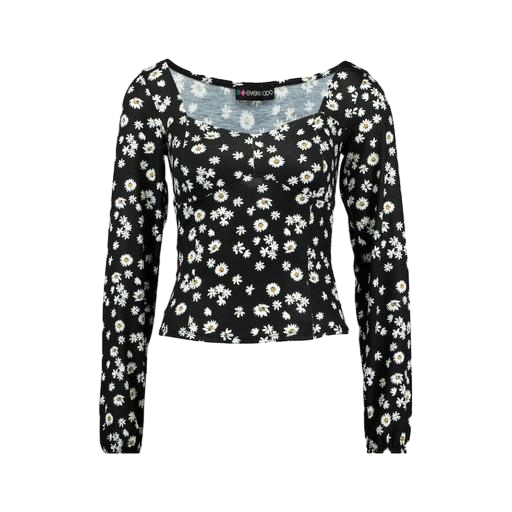
black floral print crop long-sleeve tee, black floral-print top, black flower-print tee, white background